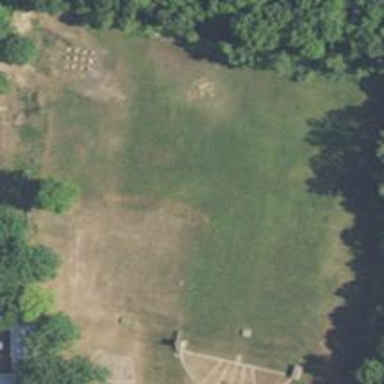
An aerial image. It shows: Shooting range on leisure land pitch.